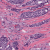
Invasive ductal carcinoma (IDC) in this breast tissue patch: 1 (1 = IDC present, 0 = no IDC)